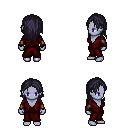
a pixel art fantasy rpg character, female body template, dark elf, purple skin, red robe, gold greaves, raven long hairstyle, cloth bracers, four views (front, back, left, right), 2x2 character sprite sheet, small pixel art, hard edges, no anti-aliasing